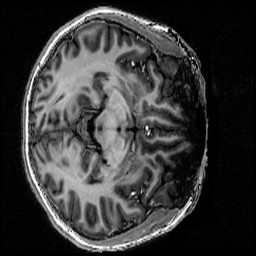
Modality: T1w
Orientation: axial
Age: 20
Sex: female